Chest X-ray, PA view. Patient: 55 years old, sex F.
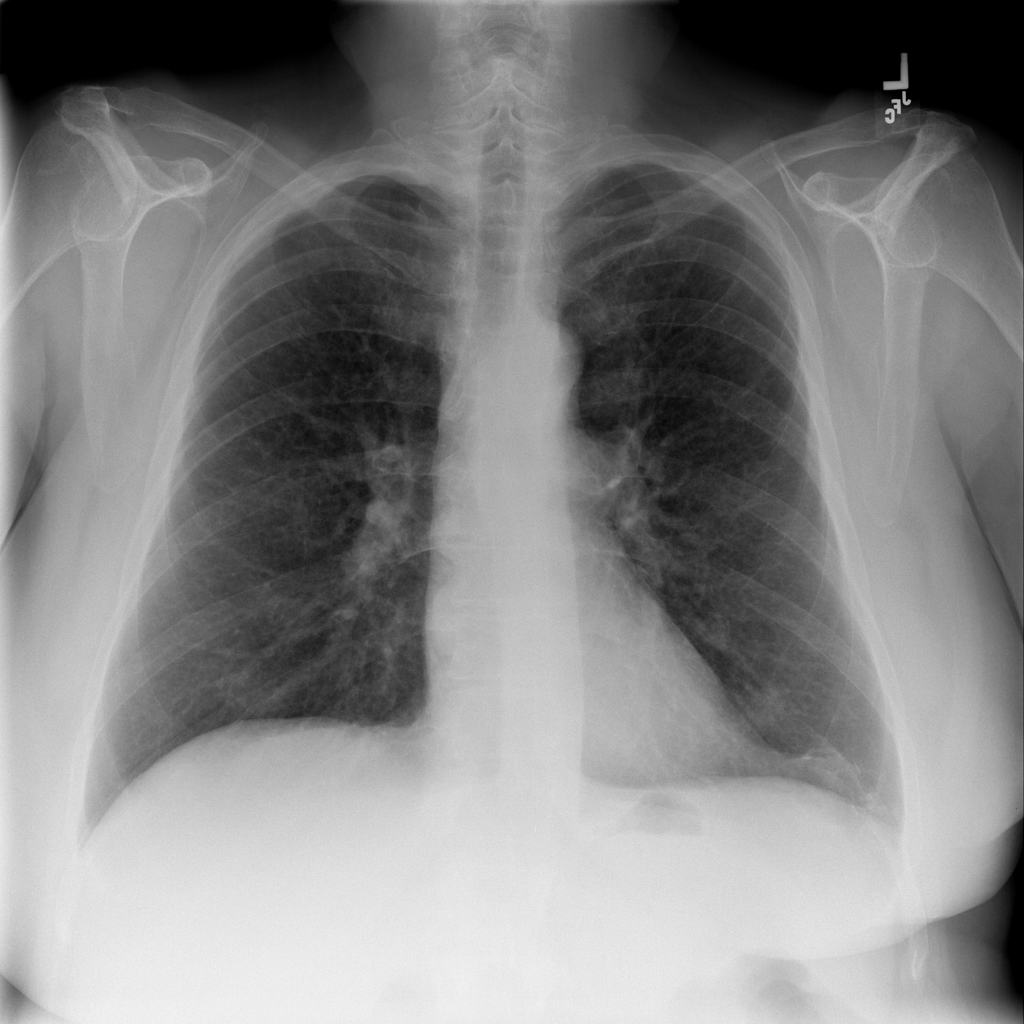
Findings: No Finding